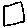
Label: square